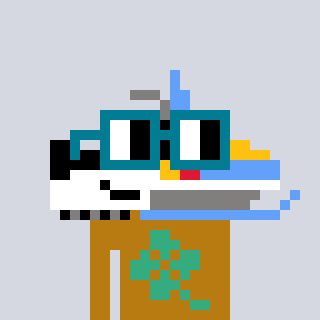
a pixel art character with square dark green glasses, a snowmobile-shaped head and a gold-colored body on a cool background